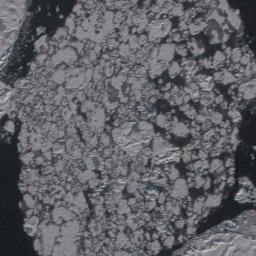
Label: sea_ice